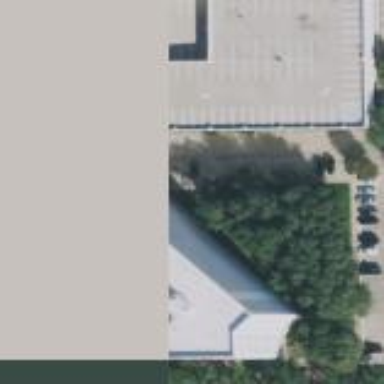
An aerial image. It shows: Commercial building.